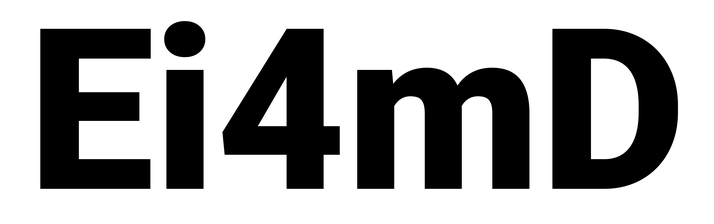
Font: Roboto_Black